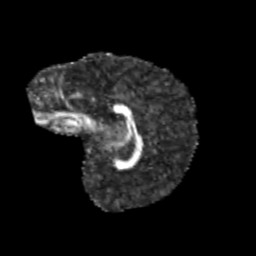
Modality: FA
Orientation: sagittal
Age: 9
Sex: female
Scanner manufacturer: siemens
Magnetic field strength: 3 T
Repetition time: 3.8 s
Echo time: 0.07 s